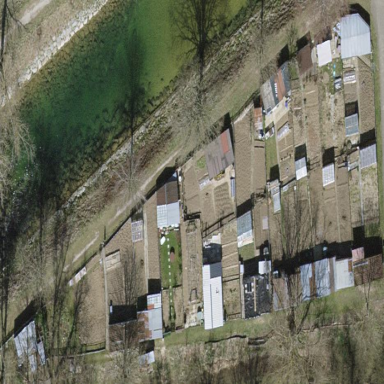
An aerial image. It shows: Allotments area.